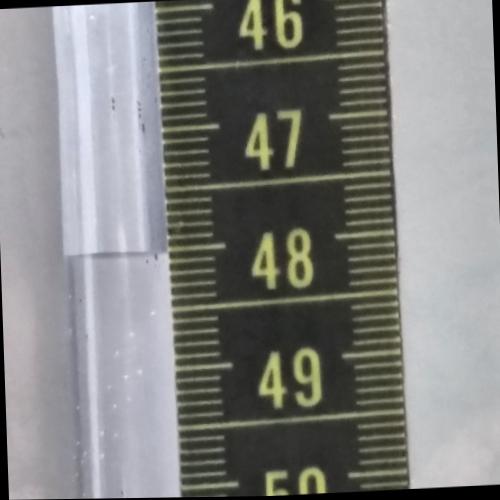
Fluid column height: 48.0 cm